Question: I'm trying create a model inherit following this tutorial: <URL>
Everything works. Can access property in child and show in view but when I run 'makemigration/migrate',inheriteds fields aren't created in table in database. (core-shark / core-trout)
What am I doing wrong? Is possible, using python inherits and CBV, to create fields in database by makemigration/migrate?
model.py
'''
class Fish(models.Model):
def __init__(self, first_name, last_name="Fish"):
self.first_name = first_name
self.last_name = last_name
def swim(self):
print("The fish is swimming.")
def swim_backwards(self):
print("The fish can swim backwards.")
class Meta:
verbose_name = 'Fish'
abstract = True
def __str__(self):
return self.first_name
class Shark(Fish):
def __init__(self, first_name, last_name="Shark", skeleton="cartilage", eyelids=True):
self.first_name = first_name
self.last_name = last_name
self.skeleton = skeleton
self.eyelids = eyelids
def swim_backwards(self):
print("The shark cannot swim backwards, but can sink backwards.")
class Trout(Fish):
def __init__(self, water ='', price = 0):
self.water = water
self.price = price
super().__init__(self)
class Meta:
verbose_name = 'Trout'
'''
view.py
'''
class IndexView(TemplateView):
template_name = 'index.html'
def get_context_data(self, **kwargs):
context = super(IndexView, self).get_context_data(**kwargs)
sammy = Shark("Sammy")
terry = Trout()
terry.first_name = "Terry"
context['sammy'] = sammy
context['terry'] = terry
return context
'''
index.html
'''
...
<body style="color:red">
<h1>Fish Name: {{sammy.first_name}}</h1>
<h1>Fish Name: {{terry.first_name}}</h1>
</body>
...
'''
<URL>
[
<URL>
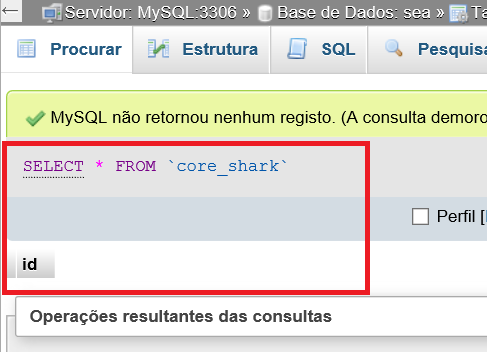
Answer: According to the <URL>, you need to define your database fields as Class attributes.
I.o.w:
'''
class Fish (models.Model):
first_name = models.CharField(max_length=64)
last_name = models.CharField(max_length=64)
def __init__(self, first_name, last_name="Fish"):
self.first_name = first_name
self.last_name = last_name
'''
Doing so will allow them to be created in the database when you run the migration.